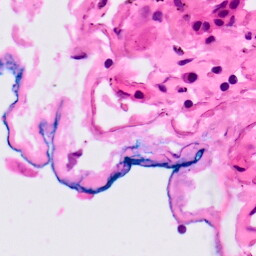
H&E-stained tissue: Lung